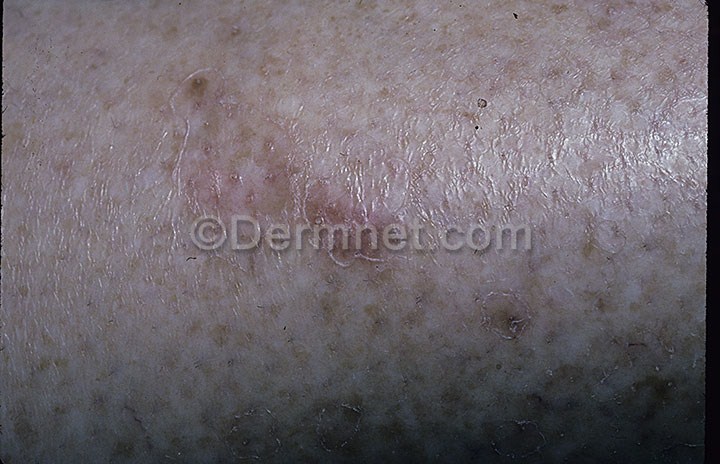
Disease: Seborrheic Keratoses and other Benign Tumors